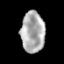
Tissue: prostate
Cell type: Epithelial cells
Senescence score: 0.3008
Nuclear area (px): 959
Mean DAPI intensity: 172.39